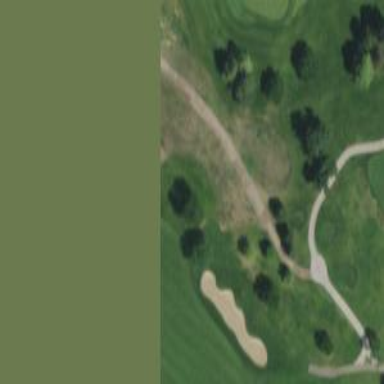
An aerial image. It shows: Asphalt path with smooth grade suitable for golf carts.